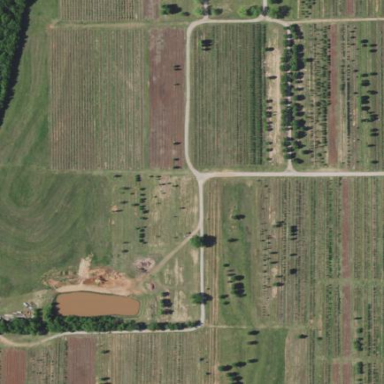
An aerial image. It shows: Plant nursery cultivating trees.